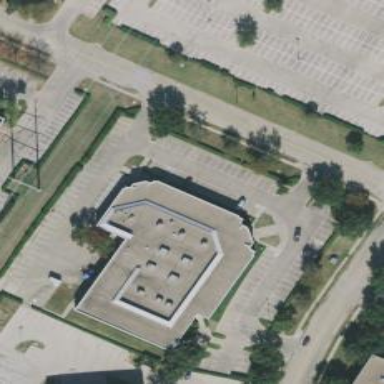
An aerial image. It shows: Commercial building.